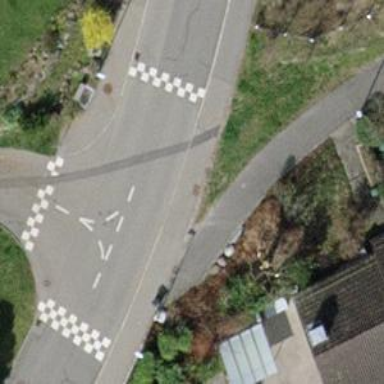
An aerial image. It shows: Uncontrolled zebra crossing on the road.